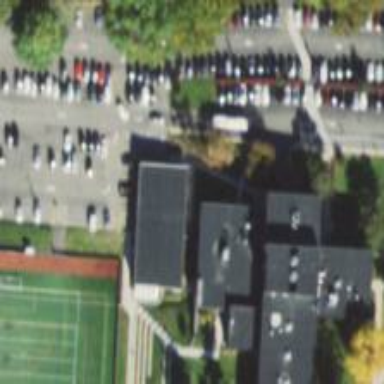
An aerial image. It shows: College building.